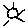
Label: sun